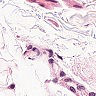
Metastatic tissue present: no